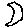
Label: moon